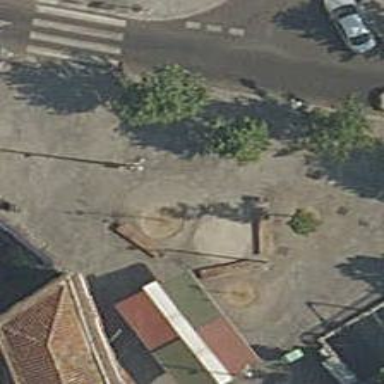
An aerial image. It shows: Bench.